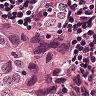
Metastatic tissue present: yes